Question: (Not sure if 'scale' is the correct word here.) I want to add additional scale '(Ep1 CHL, Ep2 WHO, ..)' parallel to x-axis as in the snapshot below:

How do I achieve this?
<URL>
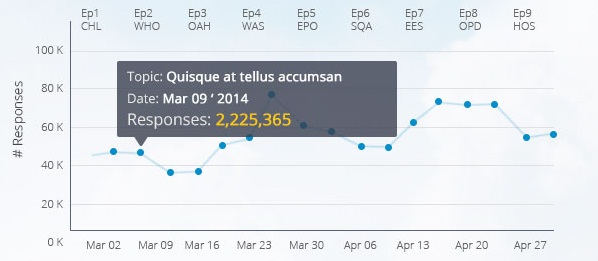
Answer: Here's the <URL> for your requirement.
And another <URL> for your brief explanation.
Added a column named 'label' and the axis parallel axis is created.
: Define the 'd3.scale.ordinal()' and get the unique values using 'd3.map()'.
: Pass the scale created to 'd3.svg.axis()'.
: Append a 'g' for the new axis and call the axis created.
Hope this helps :)